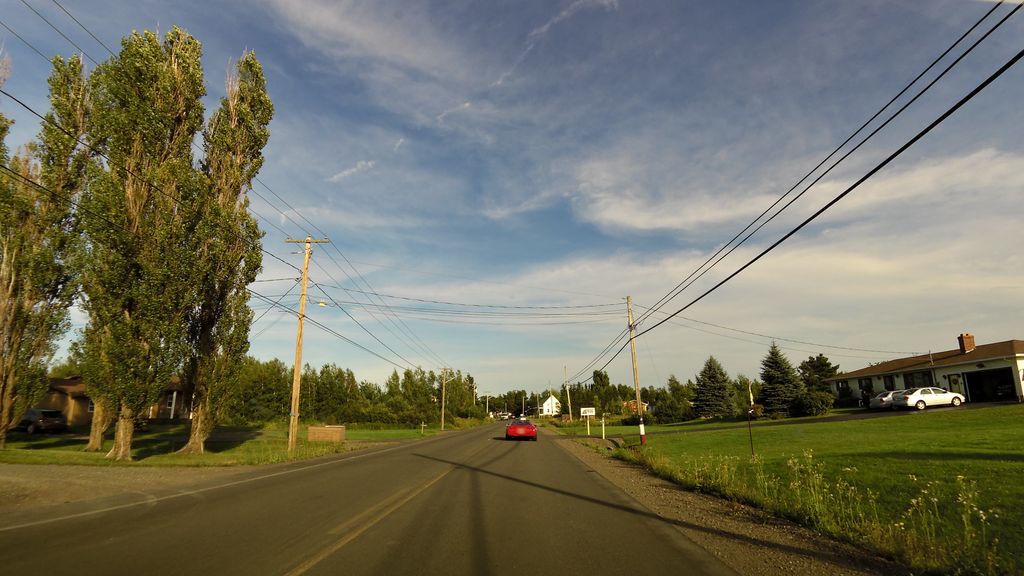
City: charlottetown